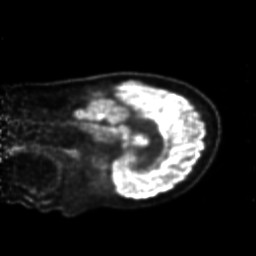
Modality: PET
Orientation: sagittal
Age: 13
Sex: male
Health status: ill